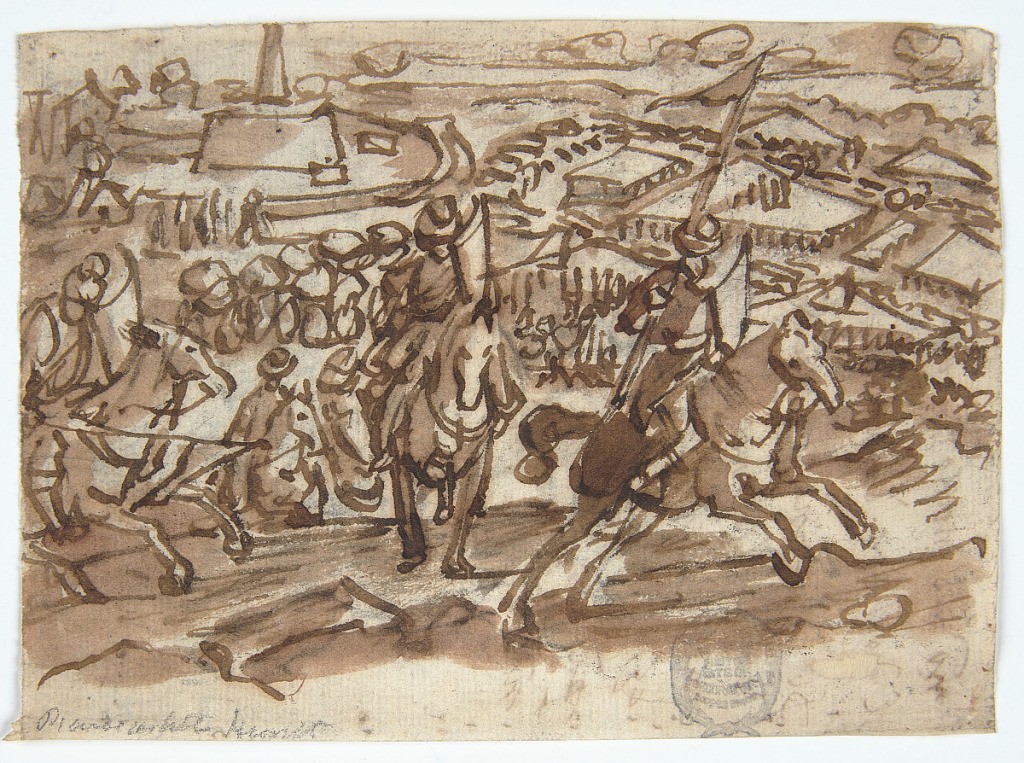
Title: Retreat of the Turks after the Siege of Vienna, 1529
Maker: Jan van der Straet, called Stradanus, Flemish, 1523–1605
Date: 1589
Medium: Recto: pen and brown ink, brush and brown wash over black chalk on laid paper Verso: pen and brown ink over black chalk on laid paper
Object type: Drawing
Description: Recto: In the foreground a group of warriors on horseback reach the crest of a hill, moving toward the right. Behind them is a view of a city.
Verso: Italian inscription in ink, written over a faint black chalk drawing of an unidentified subject, possibly of battling figures on horseback.